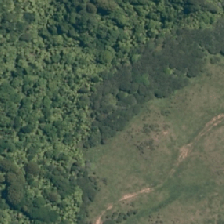
Land cover: broadleaved_indigenous_hardwood